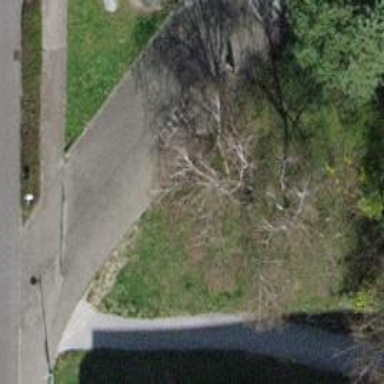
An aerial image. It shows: Path made of paving stones.